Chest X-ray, PA view. Patient: 34 years old, sex M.
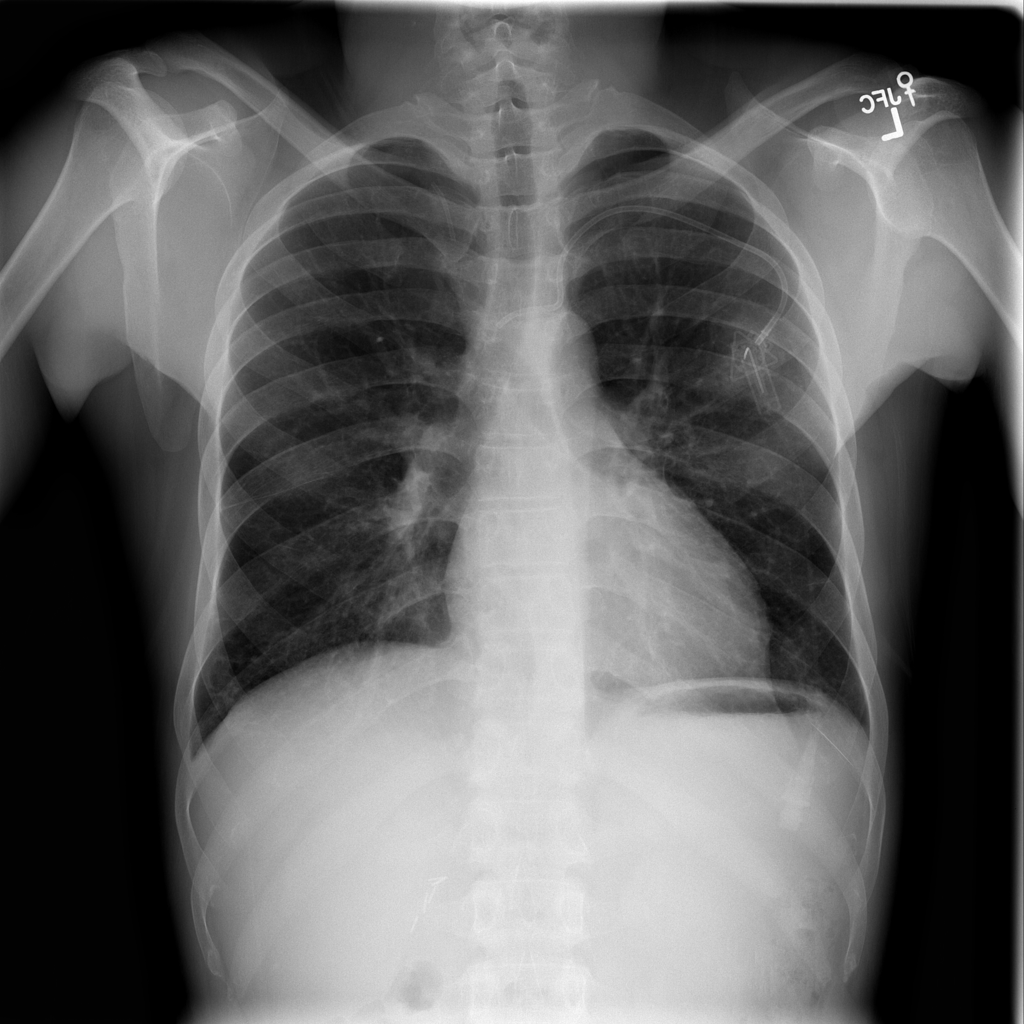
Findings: No Finding